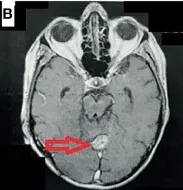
Control magnetic resonance imaging of the brain. (A, B) After 3 months: axial T1-weighted post-gadolinium.
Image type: radiology (mri)